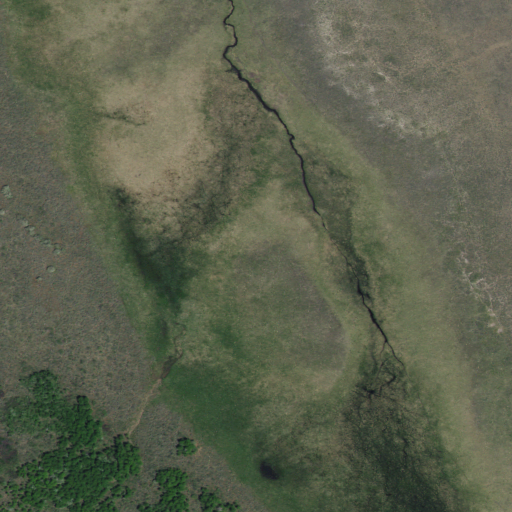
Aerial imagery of plain(s) in Idaho named Mud Flats containing shrub, woody wetlands, deciduous forest, and herbaceous wetlands